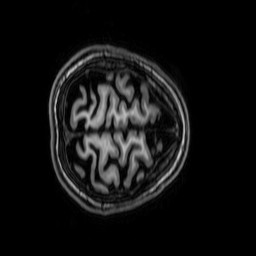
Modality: T1w
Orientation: axial
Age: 22
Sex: female